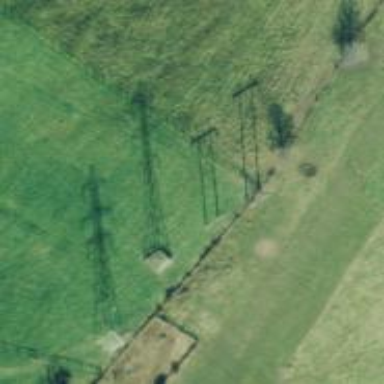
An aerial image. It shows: H-frame power tower with distinctive design.